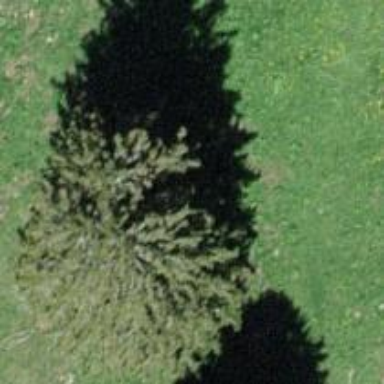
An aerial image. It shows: Needle-leaved tree in natural setting.